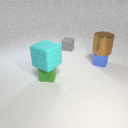
small gray rubber cube behind small green rubber cube